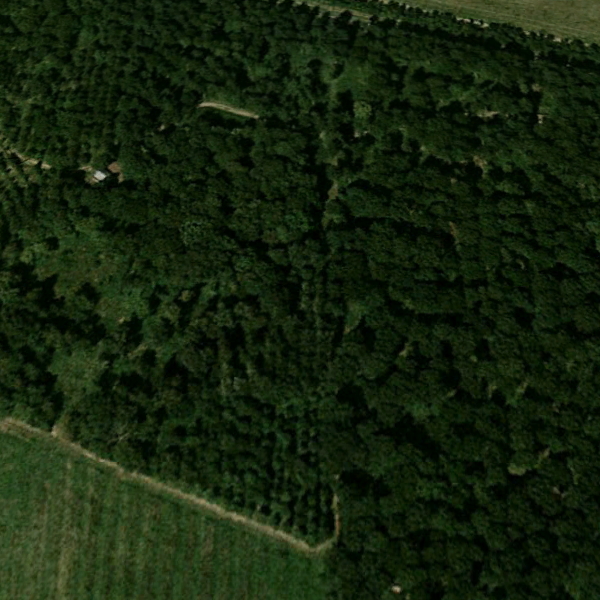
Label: Forest